Interaction volume radius: 10 \u00c5
Interaction volume height: 35 \u00c5
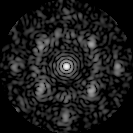
Disorder parameter: 0.602